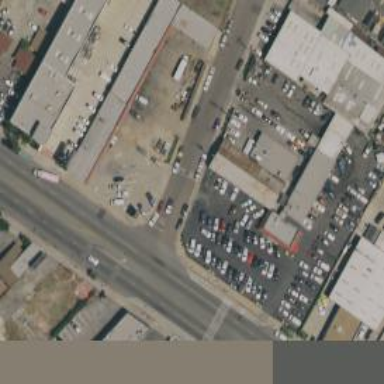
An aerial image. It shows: Commercial building.